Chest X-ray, AP view. Patient: 53 years old, sex F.
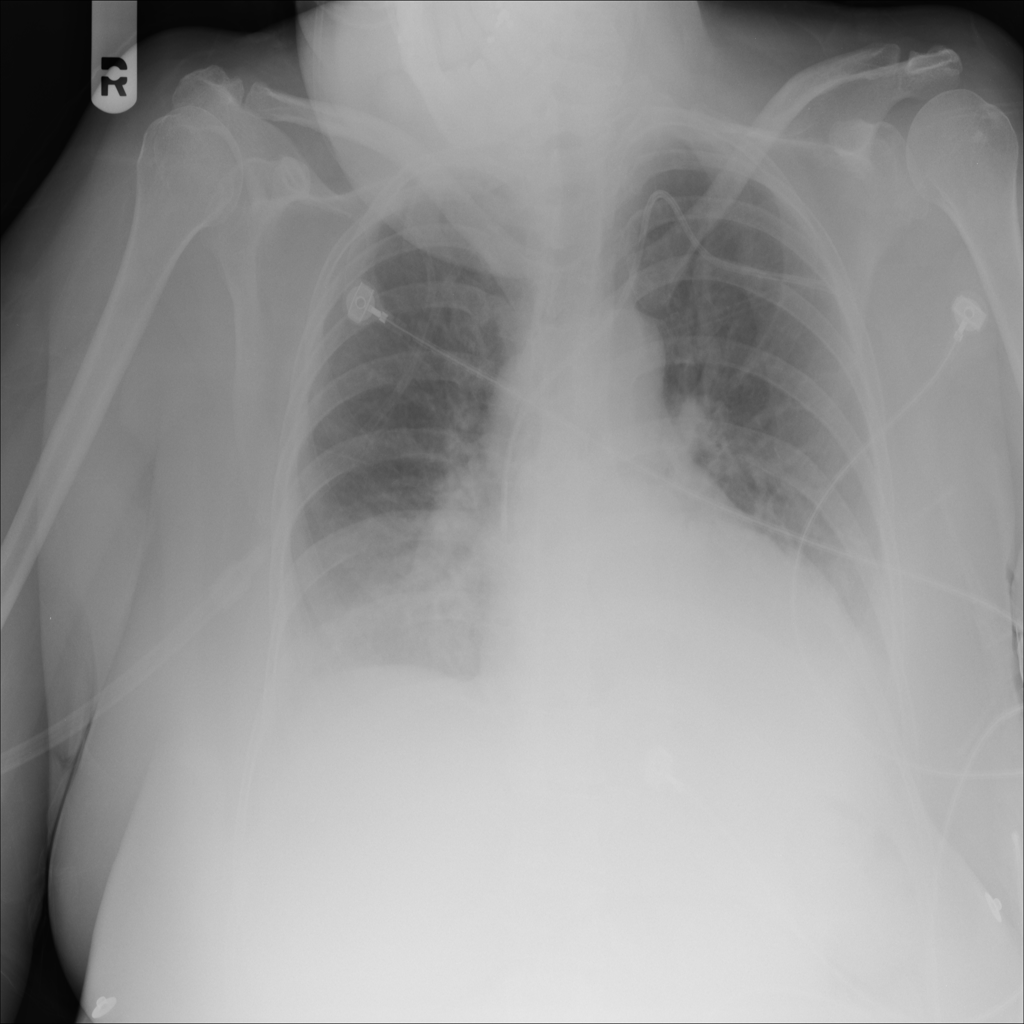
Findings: Atelectasis, Edema